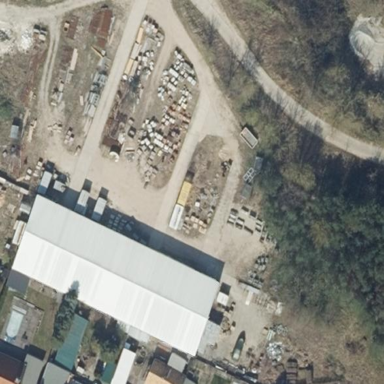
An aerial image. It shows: Industrial area.